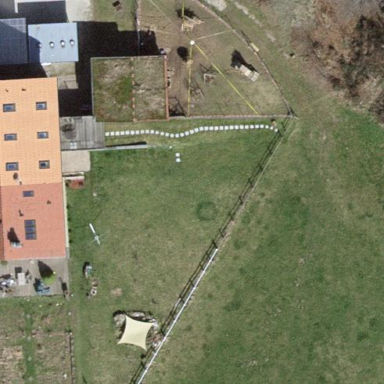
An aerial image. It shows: Farmyard area.